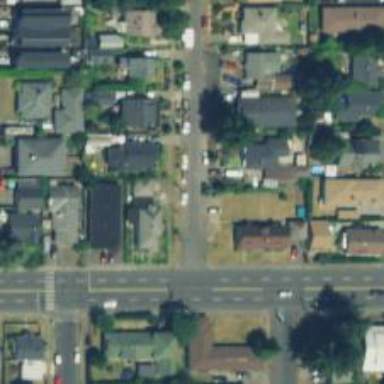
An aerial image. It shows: Residential road with sidewalk on the left side.